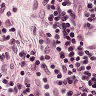
Metastatic tissue present: no